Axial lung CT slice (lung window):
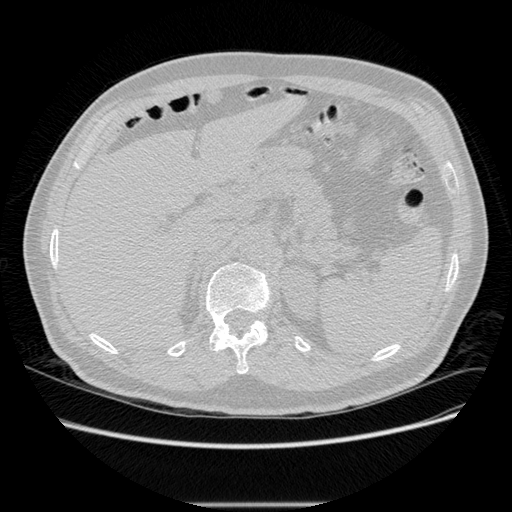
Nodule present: no